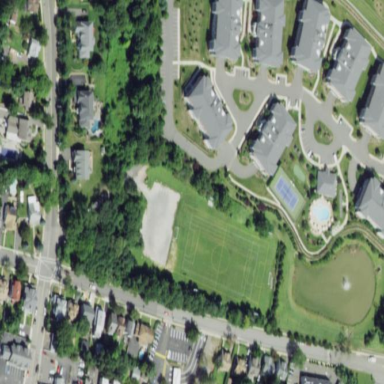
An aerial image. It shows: Recreation ground.